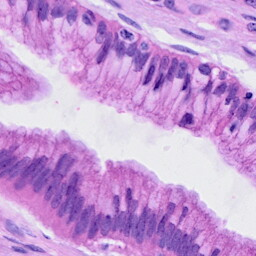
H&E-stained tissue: Cervix